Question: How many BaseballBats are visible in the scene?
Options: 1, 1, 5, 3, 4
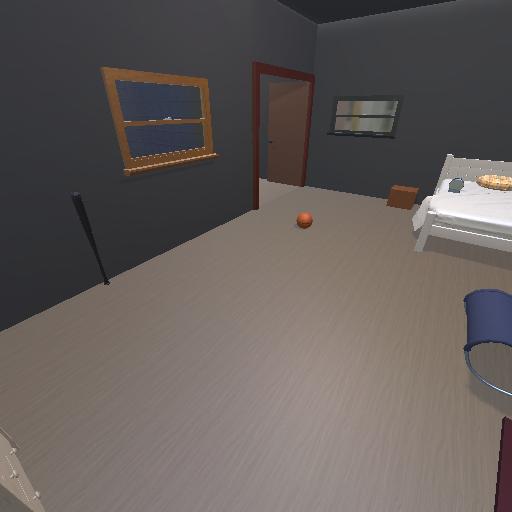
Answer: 1